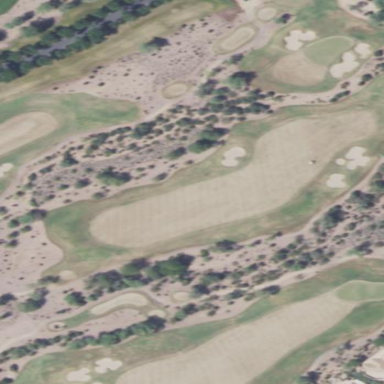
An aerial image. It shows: Area with grass used as rough in golf course.